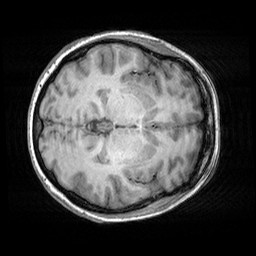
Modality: T1w
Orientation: axial
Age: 39
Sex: female
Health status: healthy
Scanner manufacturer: siemens
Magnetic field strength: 3 T
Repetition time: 2.3 s
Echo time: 0.00303 s